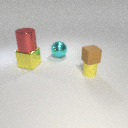
large red metal cylinder above large yellow metal cube